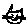
Label: cat